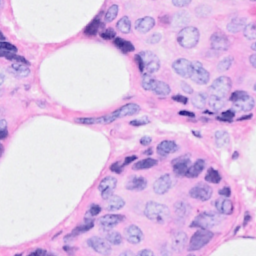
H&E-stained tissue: Breast